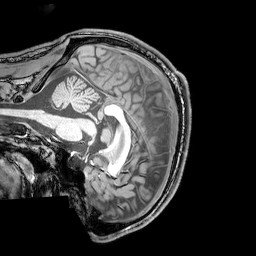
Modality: T1w
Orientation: sagittal
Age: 24
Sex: male
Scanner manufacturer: philips
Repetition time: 0.008163 s
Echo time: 0.00375 s